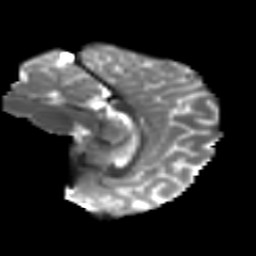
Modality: T2w
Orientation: sagittal
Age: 15
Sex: male
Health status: ill
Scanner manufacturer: ge
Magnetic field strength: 3 T
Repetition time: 6.801 s
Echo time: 0.0798 s